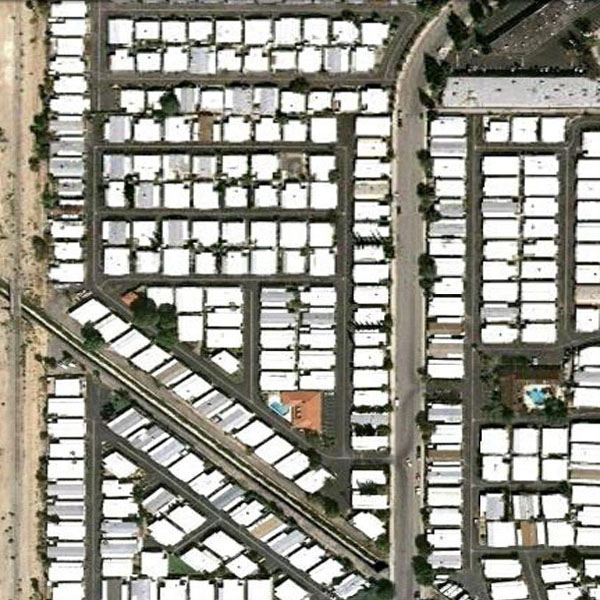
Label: Industrial